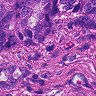
Metastatic tissue present: yes